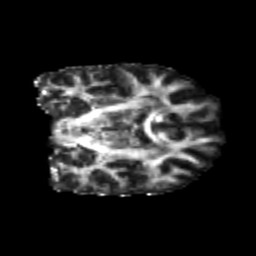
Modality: FA
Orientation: coronal
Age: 24
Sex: male
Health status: healthy
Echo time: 0.074 s